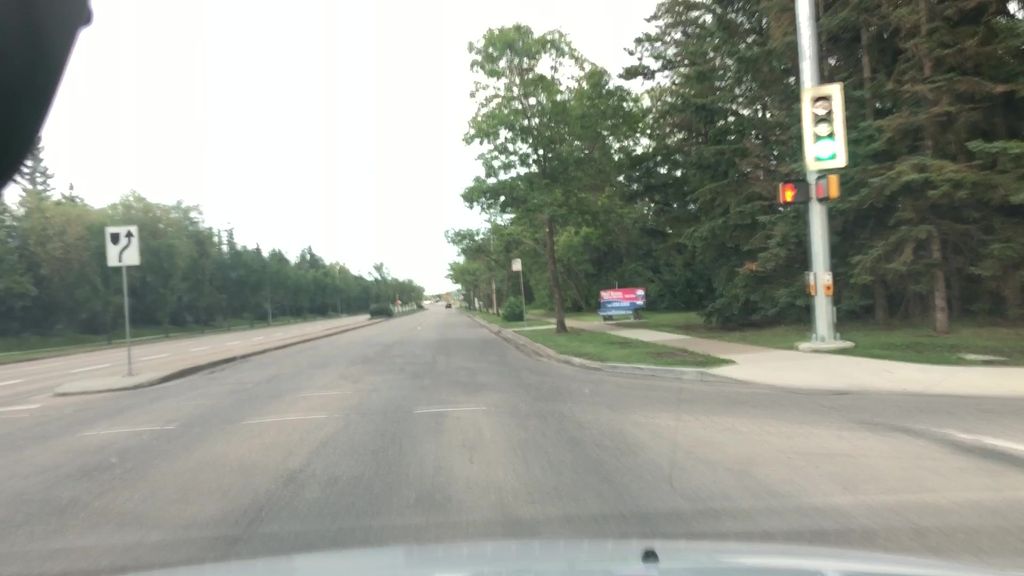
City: edmonton